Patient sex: M
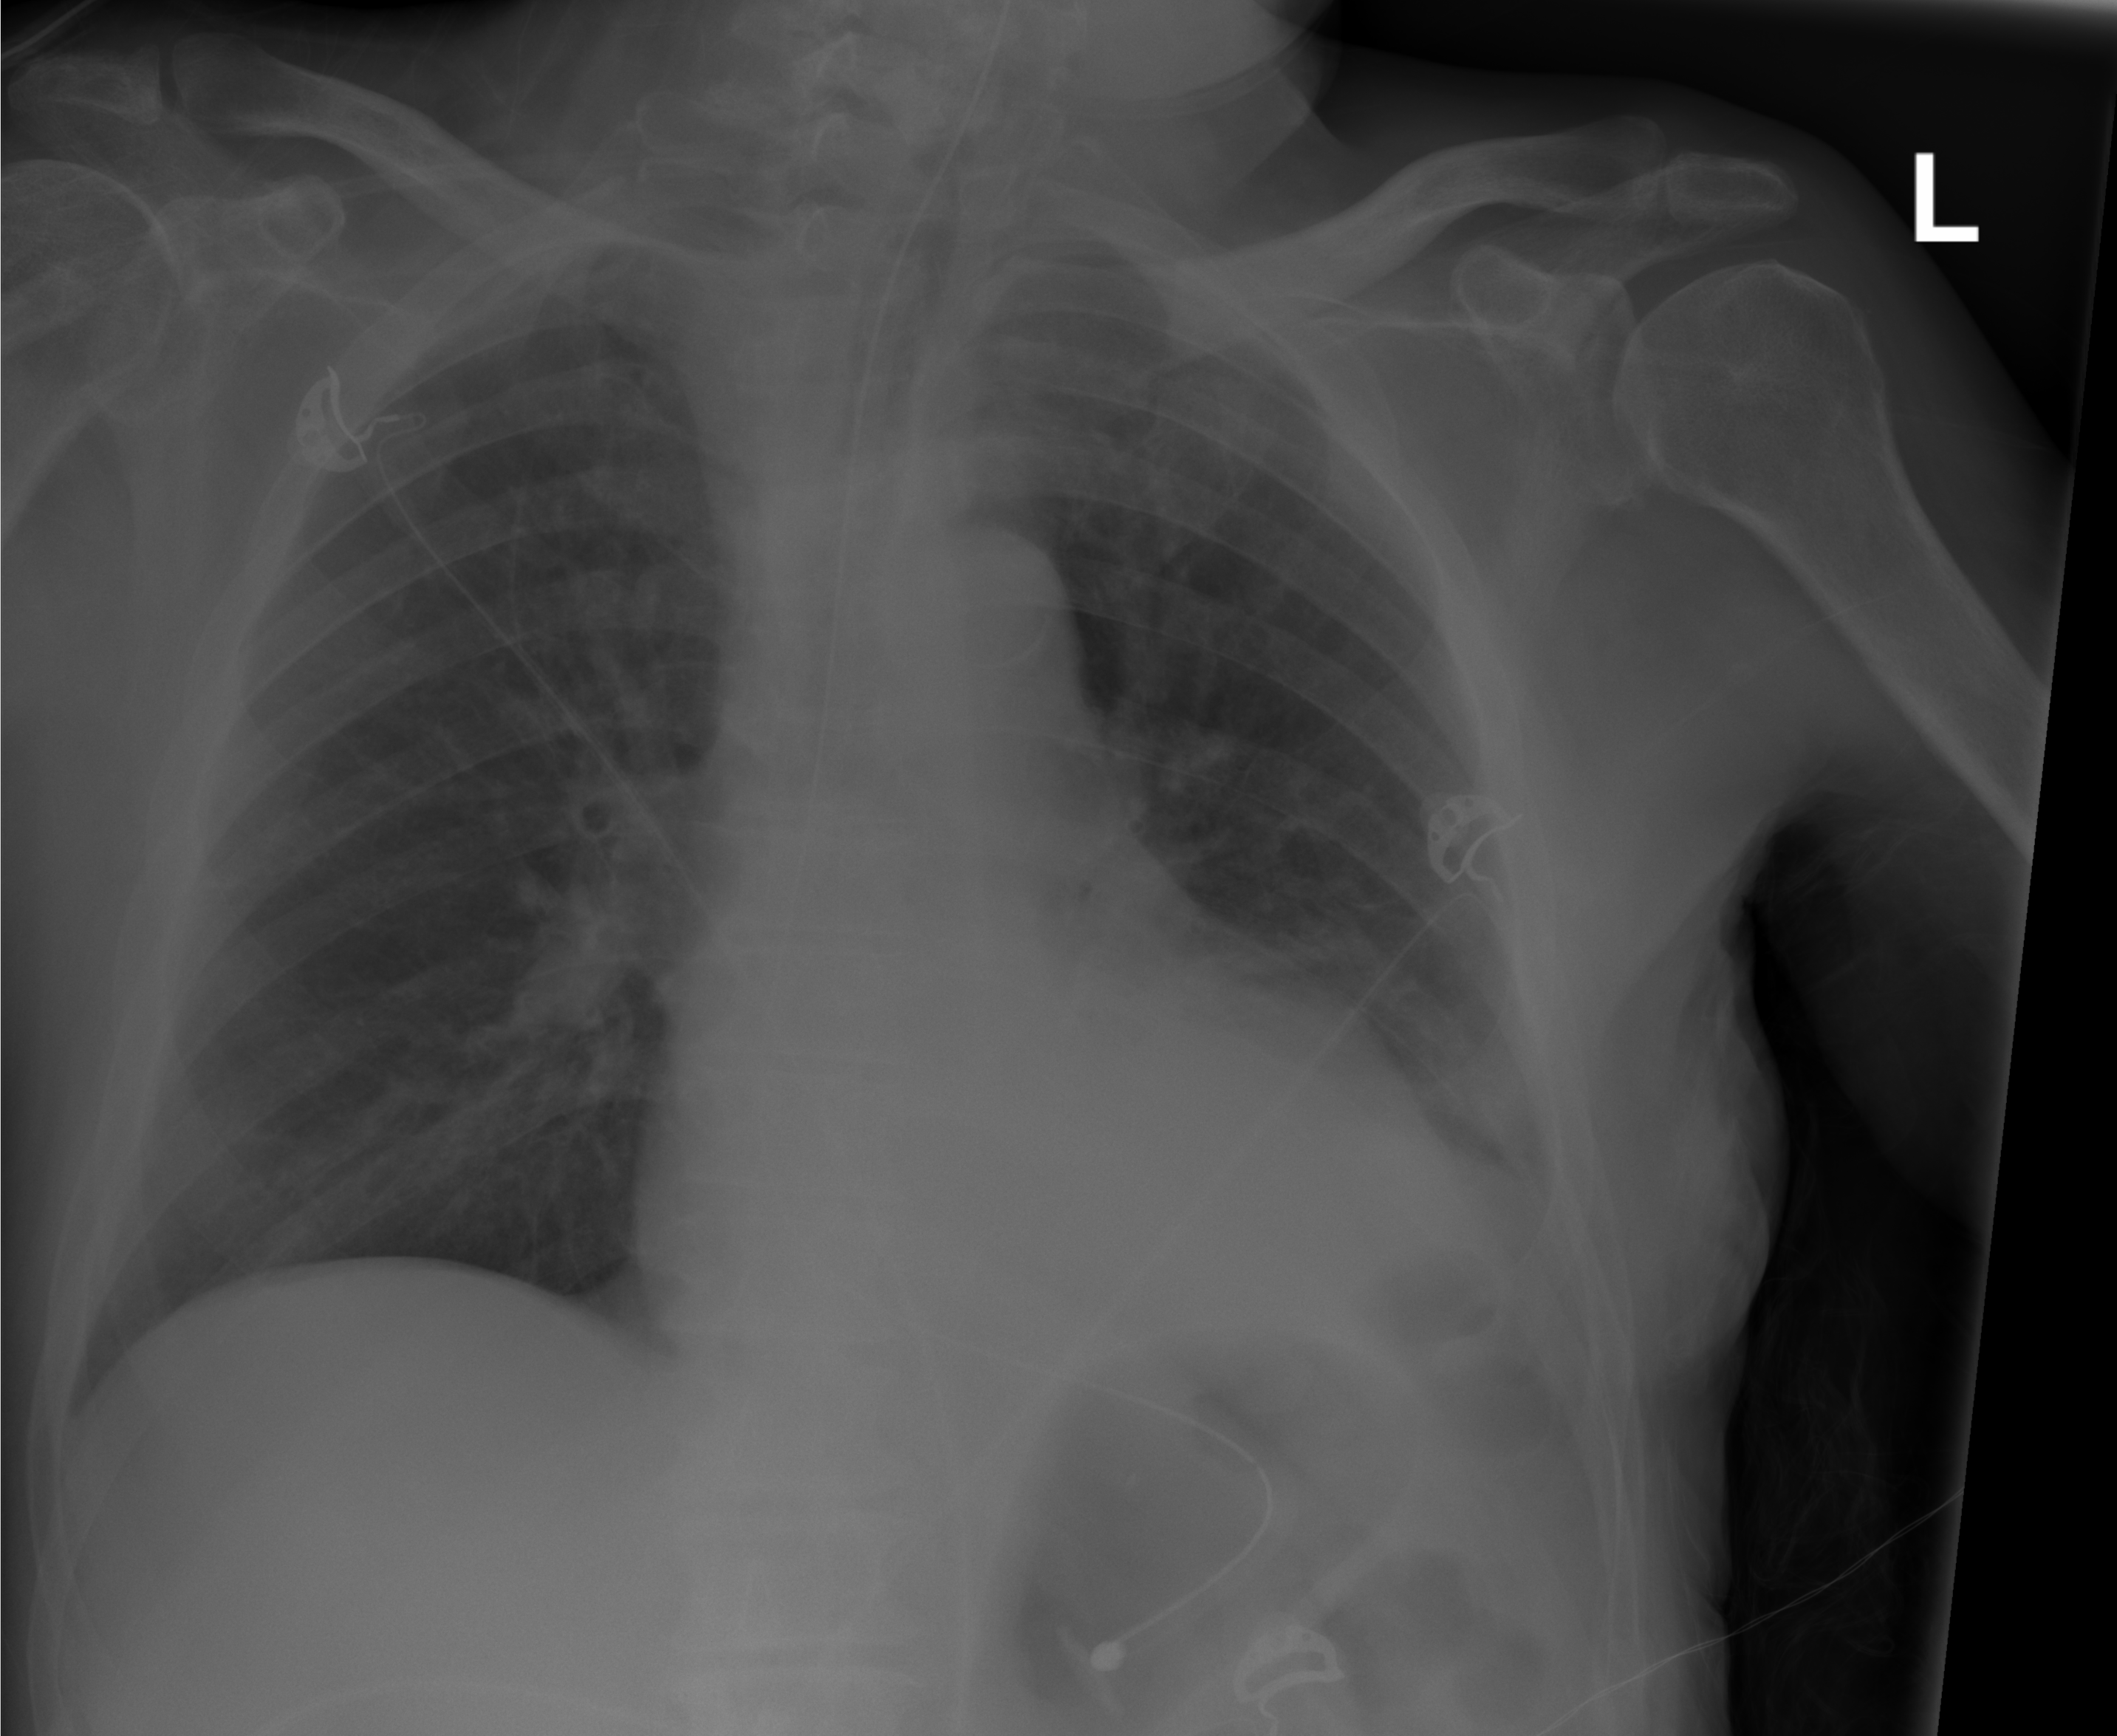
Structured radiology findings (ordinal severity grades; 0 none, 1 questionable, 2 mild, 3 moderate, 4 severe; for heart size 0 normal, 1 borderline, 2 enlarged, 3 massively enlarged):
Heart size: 0
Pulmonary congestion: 0
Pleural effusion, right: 0
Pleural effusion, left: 2
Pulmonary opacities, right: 0
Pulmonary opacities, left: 0
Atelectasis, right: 0
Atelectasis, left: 0